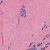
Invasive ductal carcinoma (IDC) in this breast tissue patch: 1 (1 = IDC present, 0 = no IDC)